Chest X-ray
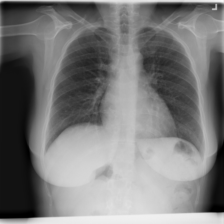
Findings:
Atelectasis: negative
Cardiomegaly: positive
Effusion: positive
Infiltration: negative
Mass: negative
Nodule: negative
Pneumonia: negative
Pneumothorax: negative
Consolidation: negative
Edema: negative
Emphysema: negative
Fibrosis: negative
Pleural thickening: negative
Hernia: negative